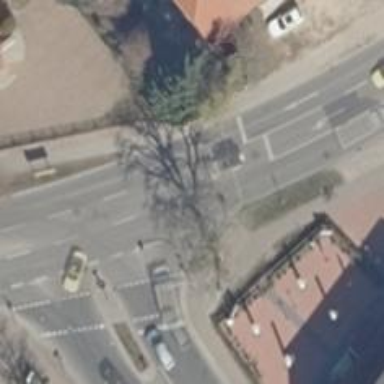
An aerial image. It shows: Road crossing with traffic signals.